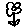
Label: flower